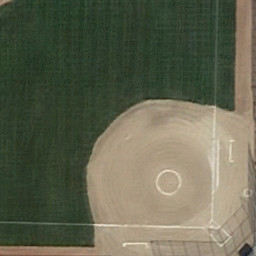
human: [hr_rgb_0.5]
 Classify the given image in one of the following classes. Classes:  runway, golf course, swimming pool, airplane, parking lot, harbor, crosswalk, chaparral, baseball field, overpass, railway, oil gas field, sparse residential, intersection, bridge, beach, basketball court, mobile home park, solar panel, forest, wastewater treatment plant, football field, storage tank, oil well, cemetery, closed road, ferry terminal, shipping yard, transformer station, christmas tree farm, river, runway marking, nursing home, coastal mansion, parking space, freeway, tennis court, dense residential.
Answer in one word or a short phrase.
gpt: baseball field